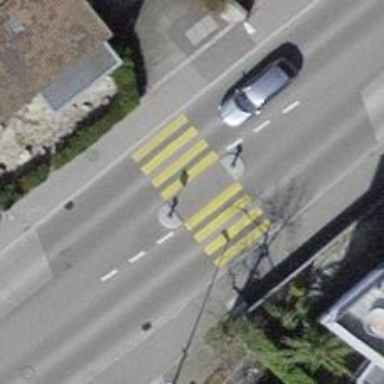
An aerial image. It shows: Marked road crossing.